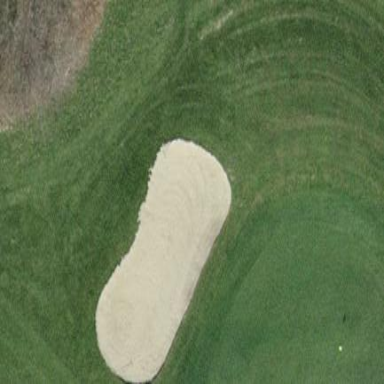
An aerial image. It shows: Sandy area is golf bunker.